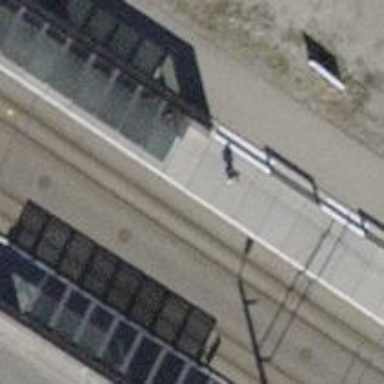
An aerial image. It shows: Shelter for public transport.